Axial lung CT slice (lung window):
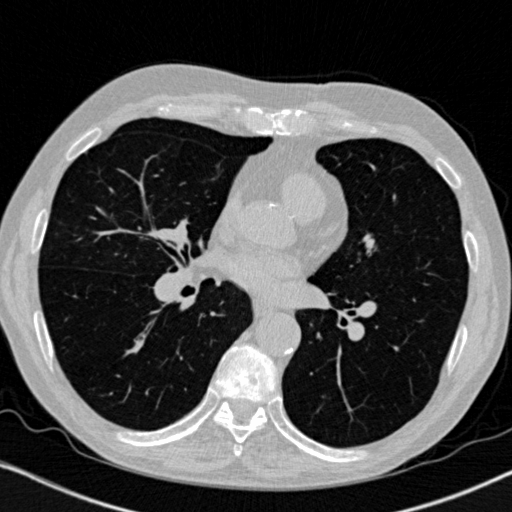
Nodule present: no